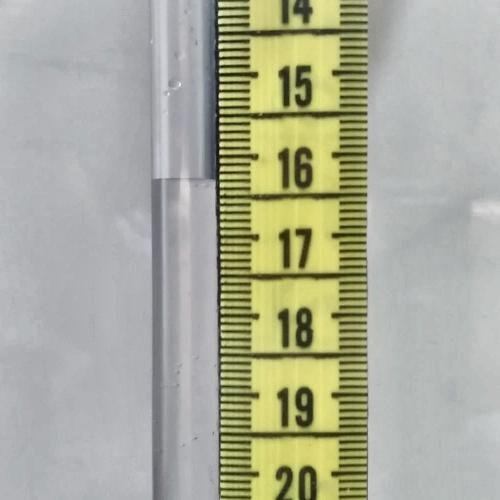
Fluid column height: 16.3 cm